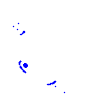
Particle: electron